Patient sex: M
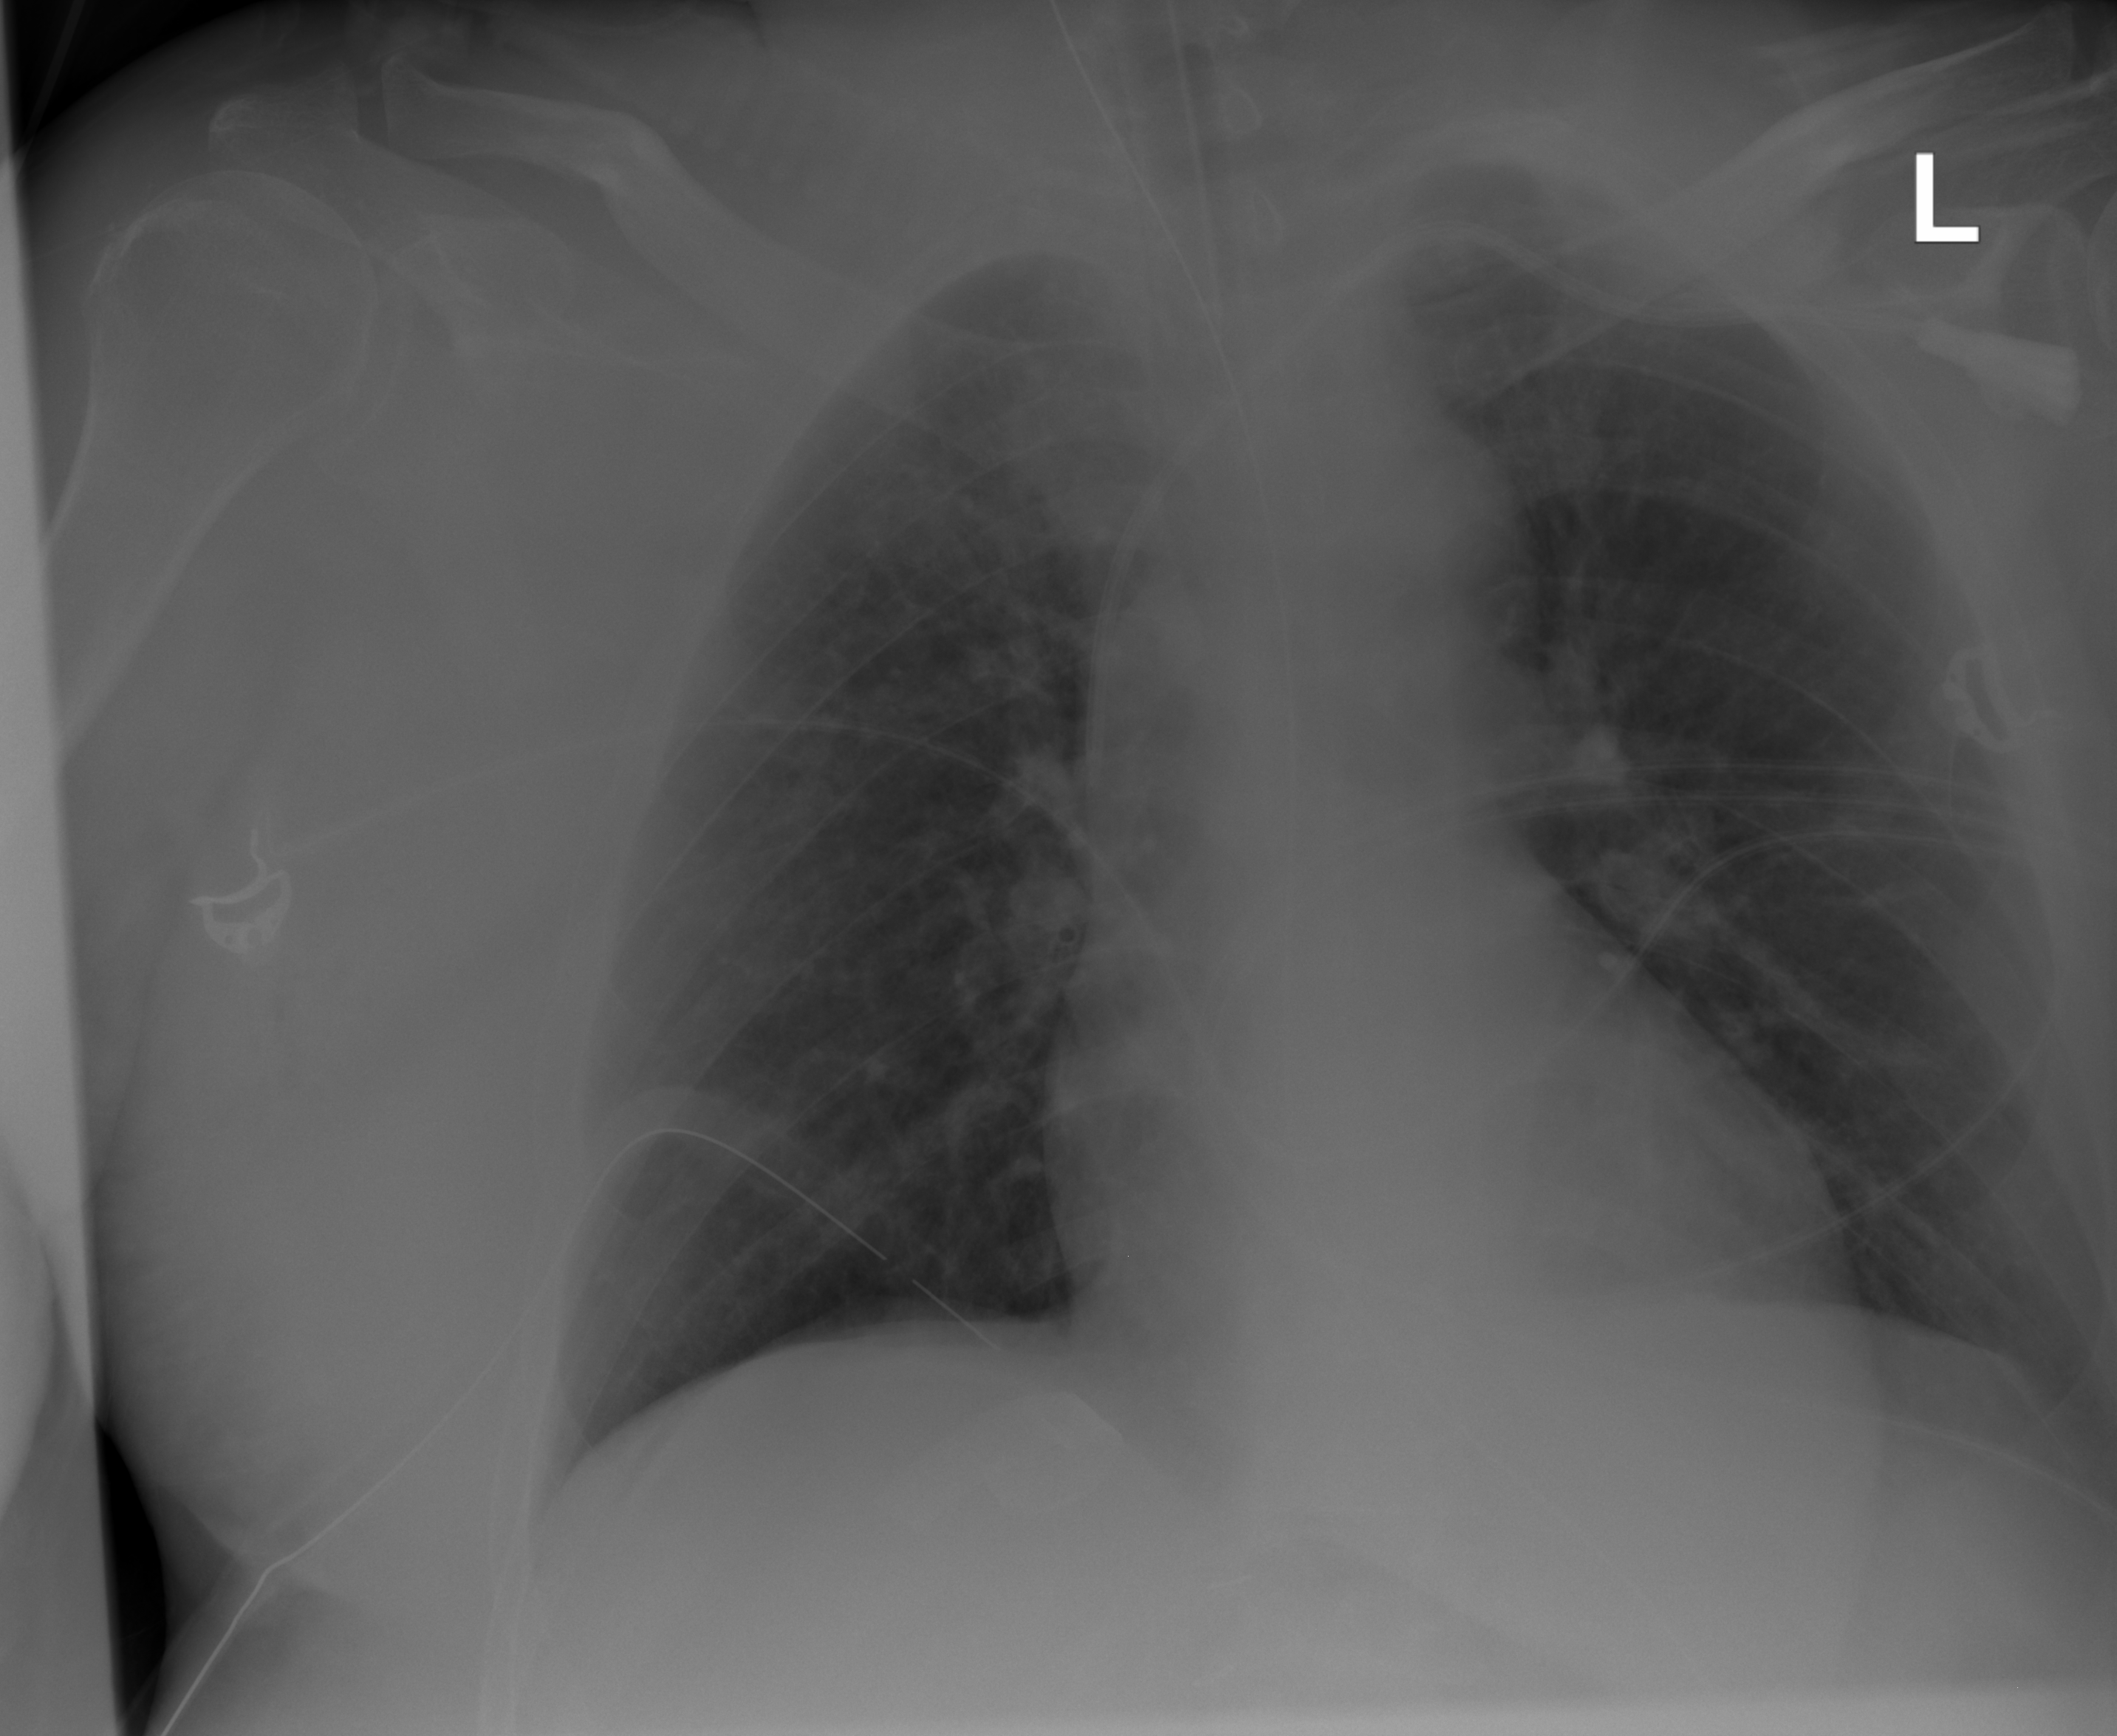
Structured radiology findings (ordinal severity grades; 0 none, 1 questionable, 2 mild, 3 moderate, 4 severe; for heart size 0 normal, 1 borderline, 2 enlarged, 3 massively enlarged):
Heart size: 0
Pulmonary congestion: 2
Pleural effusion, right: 0
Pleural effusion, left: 1
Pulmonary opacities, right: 2
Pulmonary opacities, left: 2
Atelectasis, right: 0
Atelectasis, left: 0